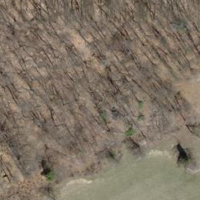
EUNIS habitat code: 41
Species observed at this site:
Allium ursinum
Acer campestre
Fagus sylvatica
Prunus avium
Melittis melissophyllum